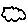
Label: cloud